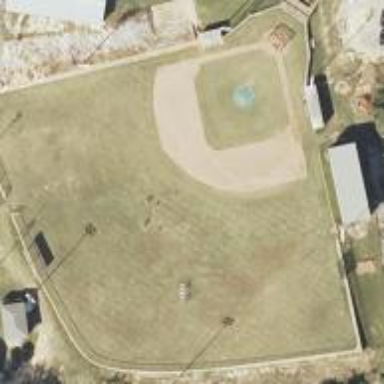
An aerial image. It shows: Baseball pitch for leisure land activities.